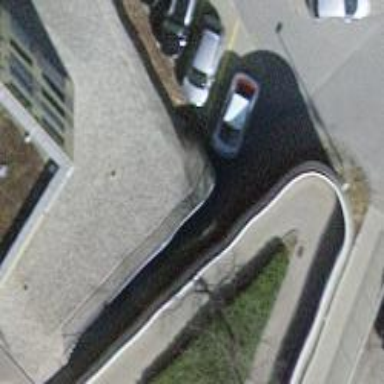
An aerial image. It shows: Retaining wall.